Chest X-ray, PA view. Patient: 12 years old, sex M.
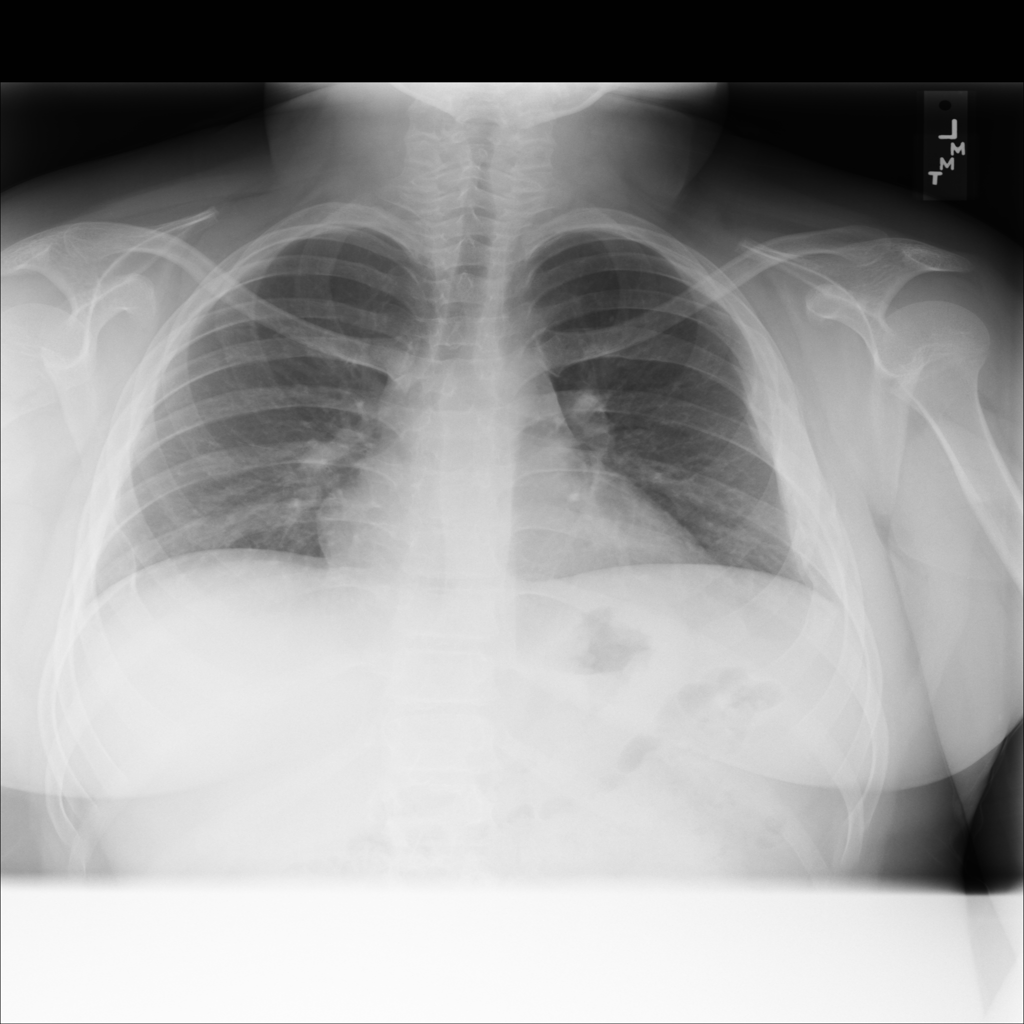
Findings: No Finding